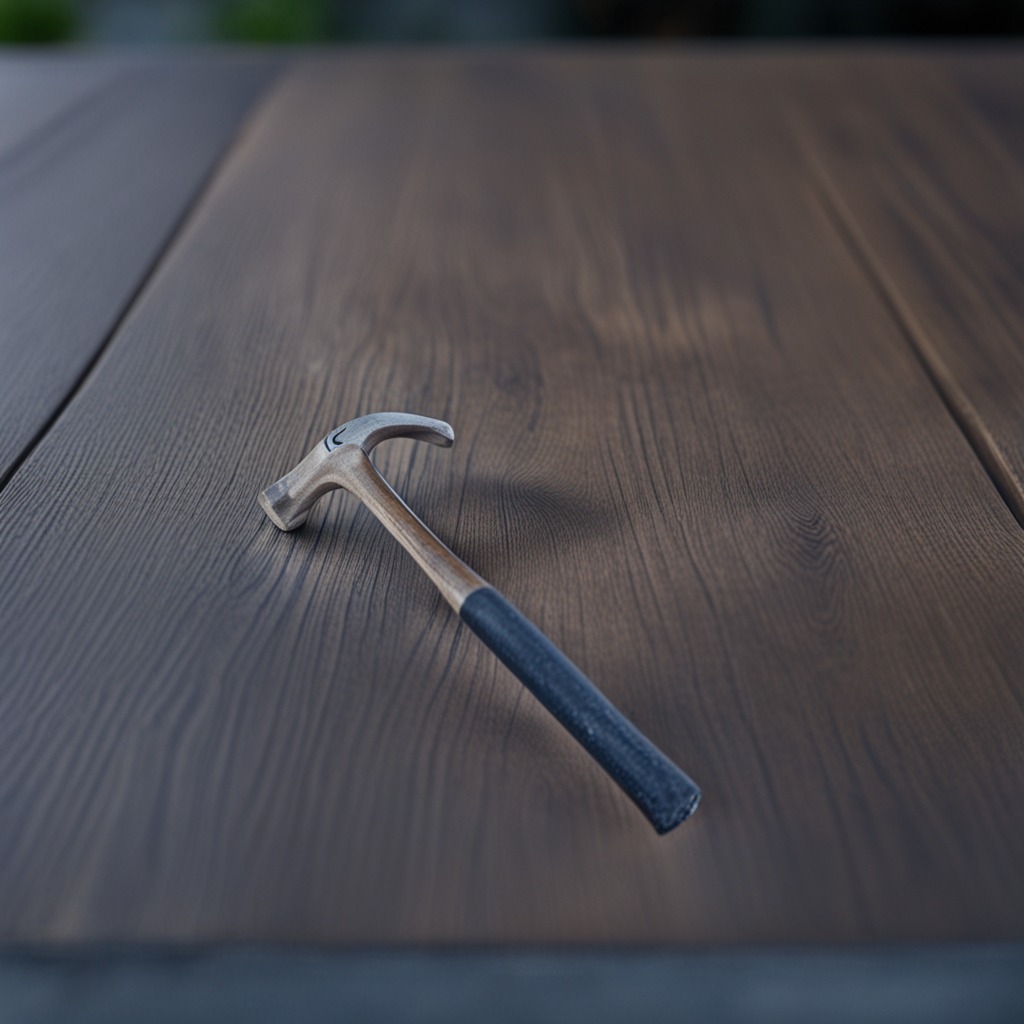
A hammer lies on the table.